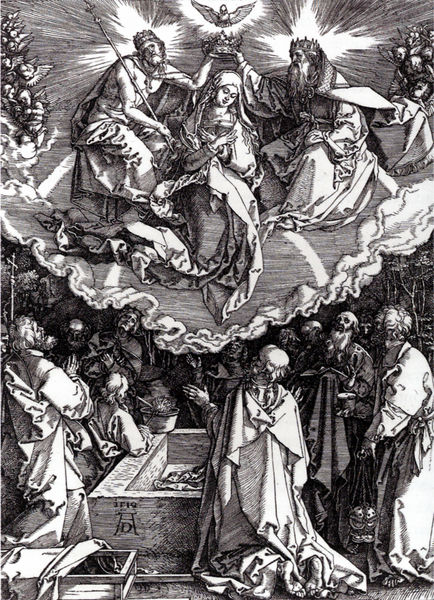
Titel: Marienleben, Himmelfahrt Mariens
Künstler: Albrecht Dürer
Standort: Berlin
Institution: Staatliche Museen zu Berlin, Kupferstichkabinett
Schlagwörter: dunkel, gott, himmel, mann, wolken, frauen, menschen, frau, grau, hell, kleid, licht, männer, schwarz, weiss, tuch, wolke, barock, falten, taube, signatur, kirche, gewand, tücher, gewänder, vater, blatt, gotik, krone, renaissance, engel, putto, holzschnitt, bogen, grafik, graphik, papst, essen, faltenwurf, stege, religion, strahlen, traum, druck, druckgraphik, schnitt, monogramm, schraffur, schwarz weiß, stich, knien, beten, gebet, kranz, sarg, christus, grab, jesus, götter, mittelalter, andacht, knieen, krönung, religiös, weihrauch, erscheinung, heilige, dürer, jünger, maria, kupferstich, magdalena, anbetung, mutter gottes, hirte, hirten, putti, sakral, christentum, auferstehung, himmelfahrt, marientod, zepter, michael, regenbogen, dreifaltigkeit, marienkrönung, mariä, albrecht, albrecht dürer, apostel, wunder, heiliger geist, gabriel, gottvater, himmelskönigin, marienleben, mariä himmelfahrt, assunta, maria himmelfahrt, meisterschnitt, meisterstiche, hl.geist, erfurcht, 1510, himmelfarth, marienerscheinung, 1519, soklken, krönung mariä, hl.dreifaltigkeit